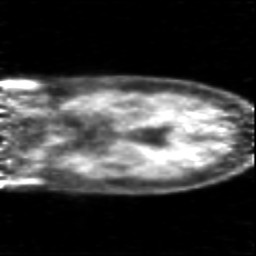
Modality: PET
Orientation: coronal
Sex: female
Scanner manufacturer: siemens